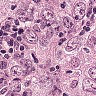
Metastatic tissue present: yes